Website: crate-barrel
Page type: gifting
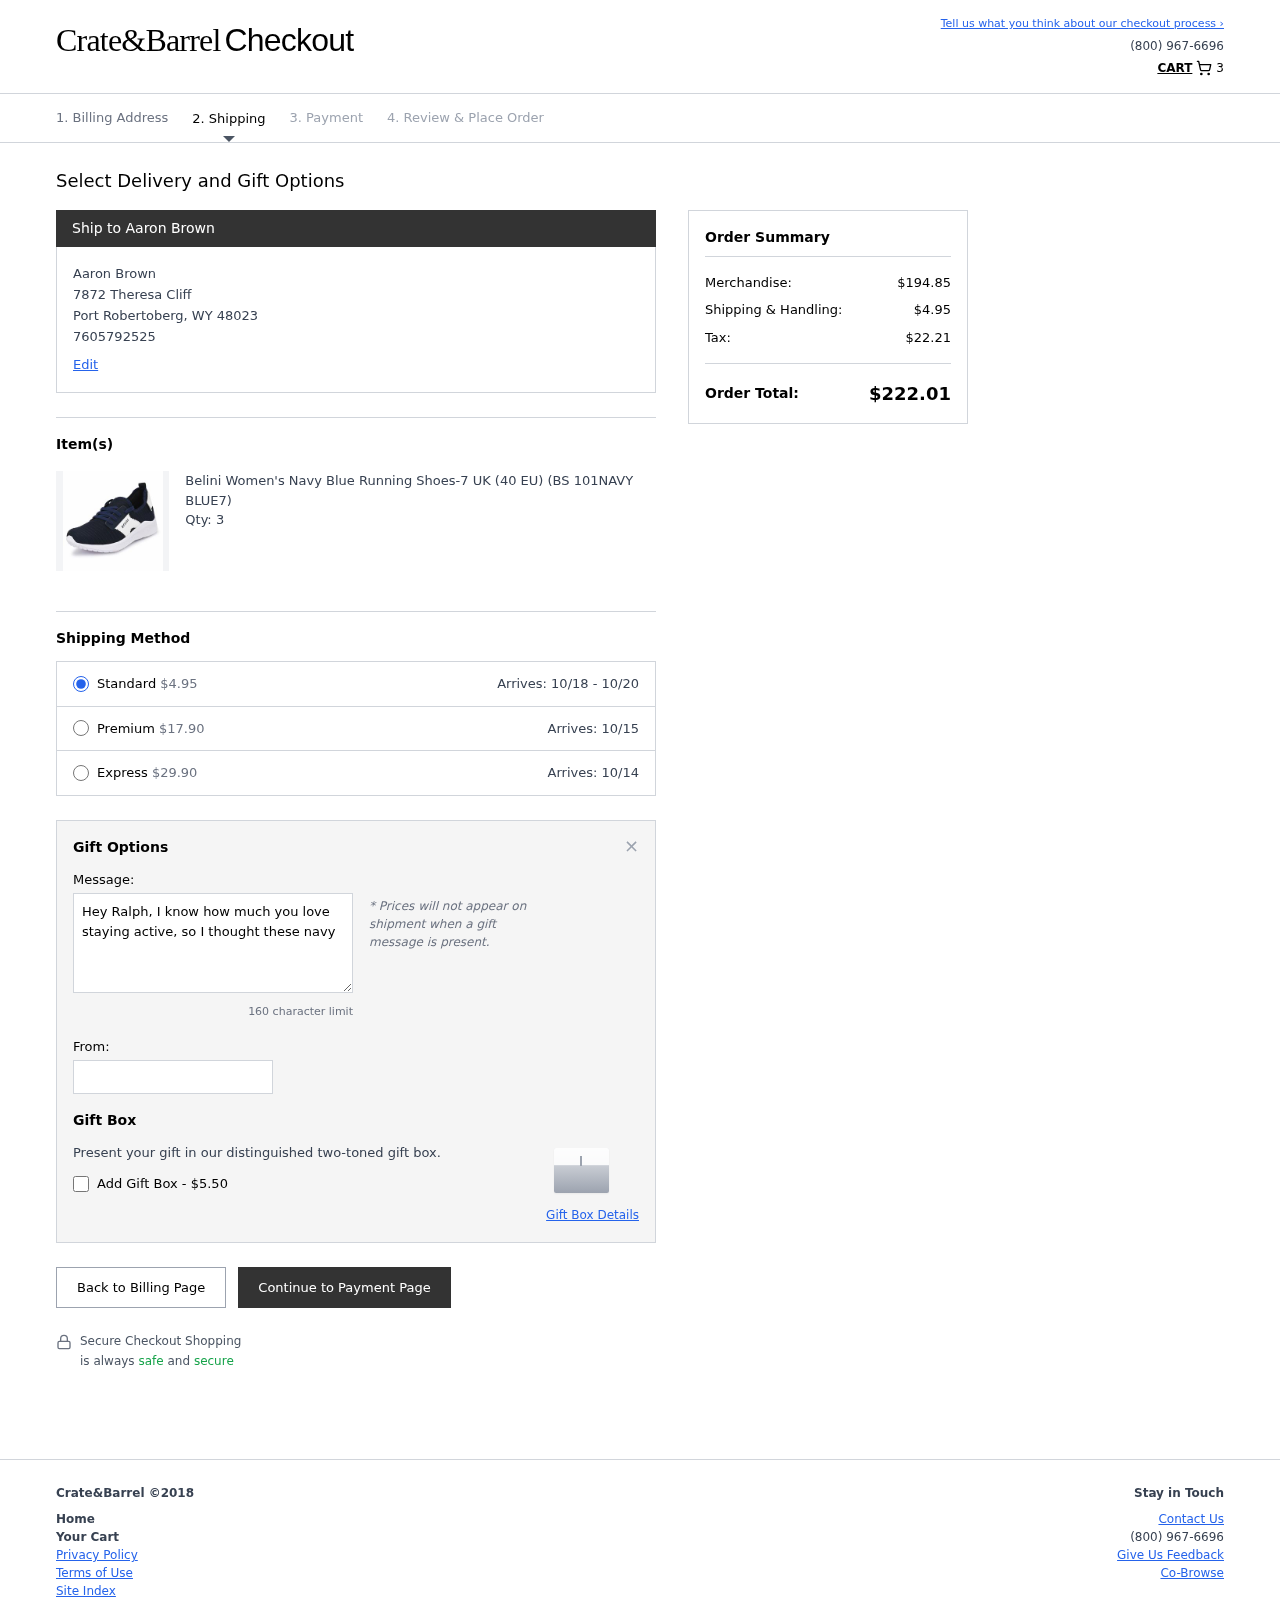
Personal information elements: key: PII_CITY
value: Port Robertoberg
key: PII_FULLNAME
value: Aaron Brown
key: PII_GIFT_FIRSTNAME
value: Ralph
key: PII_GIFT_MESSAGE
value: Hey Ralph, I know how much you love staying active, so I thought these navy blue running shoes would help keep you motivated on those morning runs. Can’t wait to hear how they feel! Enjoy every step!
Aaron
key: PII_PHONE
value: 7605792525
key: PII_POSTCODE
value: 48023
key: PII_STATE_ABBR
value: WY
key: PII_STREET
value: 7872 Theresa Cliff
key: PII_FULLNAME2
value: Aaron Brown
Product elements: key: PRODUCT1_NAME
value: Belini Women's Navy Blue Running Shoes-7 UK (40 EU) (BS 101NAVY BLUE7)
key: PRODUCT1_QUANTITY
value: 3
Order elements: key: ORDER_NUM_ITEMS
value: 3
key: ORDER_SHIPPING_COST
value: $4.95
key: ORDER_DELIVERY_DATE_RANGE
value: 10/18 - 10/20
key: ORDER_PREMIUM_SHIPPING
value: $17.90
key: ORDER_PREMIUM_DATE
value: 10/15
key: ORDER_EXPRESS_SHIPPING
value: $29.90
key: ORDER_EXPRESS_DATE
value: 10/14
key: ORDER_SUBTOTAL
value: $194.85
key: ORDER_TAX
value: $22.21
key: ORDER_TOTAL
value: $222.01